Question: I need to adjust content depending on the size of the screen, such as HTML which can be used porcetage. I show my code and what I need to do

'''
<LinearLayout xmlns:android="http://schemas.android.com/apk/res/android"
android:id="@+id/layout_happyhour_item"
android:layout_width="match_parent"
android:layout_height="wrap_content"
android:background="#363636"
android:orientation="vertical"
android:padding="10dip" >
<LinearLayout
android:id="@+id/top"
android:layout_width="fill_parent"
android:layout_height="wrap_content"
android:padding="12dip"
android:orientation="horizontal">
<LinearLayout
android:id="@+id/el_nombre"
android:layout_width="170dip"
android:layout_height="30dip">
<TextView
android:id="@+id/nombre_happyhour"
android:layout_width="170dip"
android:layout_height="wrap_content"
android:text=" "
android:textColor="#ffffff"
android:textSize="19sp"
android:tag="bold"
/>
</LinearLayout>
<LinearLayout
android:id="@+id/precios_happy"
android:layout_width="wrap_content"
android:layout_height="30dip">
<ImageView
android:id="@+id/vertical1"
android:layout_width="wrap_content"
android:layout_height="25dip"
android:src="@drawable/vertical"
/>
<TextView
android:id="@+id/precio_happyhour"
android:layout_width="75dp"
android:layout_height="wrap_content"
android:text=""
android:textColor="#ffffff"
android:textSize="19sp"
android:paddingLeft="5dip"
android:paddingRight="5dip" />
<ImageView
android:id="@+id/vertical2"
android:layout_width="wrap_content"
android:layout_height="25dip"
android:src="@drawable/vertical"
/>
<ImageView
android:id="@+id/hp"
android:layout_width="24dip"
android:layout_height="24dip"
android:scaleType="centerInside"
android:src="@drawable/happy"
android:paddingLeft="2dip"/>
</LinearLayout>
</LinearLayout>
<LinearLayout
android:id="@+id/bot"
android:layout_width="fill_parent"
android:layout_height="wrap_content" >
<LinearLayout
android:id="@+id/descripcion"
android:layout_width="300dip"
android:layout_height="wrap_content"
android:orientation="horizontal" >
<TextView
android:id="@+id/la_descripcion"
android:layout_width="250dip"
android:layout_height="wrap_content"
android:text=""
android:textColor="#ffffff"
android:textSize="12sp"
android:paddingLeft="12dp"
android:paddingRight="50dip"/>
<ImageView
android:id="@+id/img_tag"
android:layout_width="5.84mm"
android:layout_height="4.21mm"
android:scaleType="centerInside"
android:layout_gravity="bottom"
android:background="@drawable/agotado"
android:paddingLeft="30sp"
/>
</LinearLayout>
</LinearLayout>
<ImageView
android:layout_width="290dip"
android:layout_height="10dip"
android:src="@drawable/divierblanco"
android:paddingLeft="10dip"/>
'''
The LinearLayout containing 2 LinearLayout (the_name, precio_happy), one for a name and the other for the price along with some pictures of ornamental I encesito is that the size of "the_name" is like 60% to adjust the name and obimante the price is 40%, how can I do that?
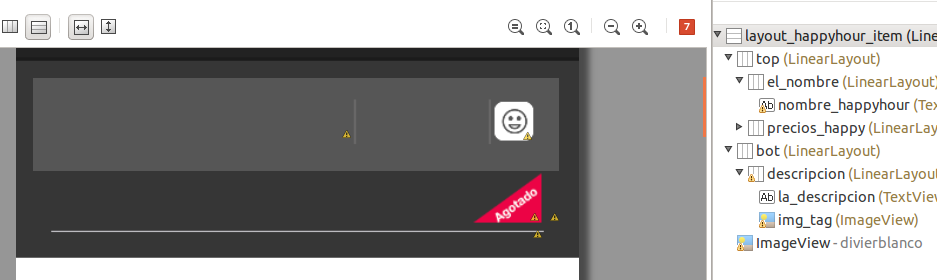
Answer: Set the width or height that you want to be relative to 0dp, then use layout_weight to set a percentage.
'''
<LinearLayout
android:layout_width="match_parent"
android:layout_height="wrap_content">
<Button
android:text="left"
android:layout_width="0dp"
android:layout_height="wrap_content"
android:layout_weight=".70" />
<Button
android:text="right"
android:layout_width="0dp"
android:layout_height="wrap_content"
android:layout_weight=".30" />
</LinearLayout>
'''
More details <URL>